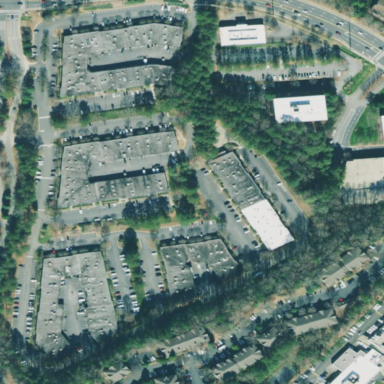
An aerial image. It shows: Commercial area.